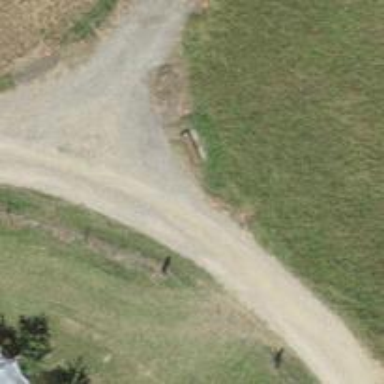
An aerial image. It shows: Brown bench.